Interaction volume radius: 5 \u00c5
Interaction volume height: 10 \u00c5
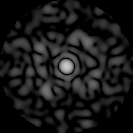
Disorder parameter: 0.8447